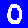
Digit: 0